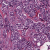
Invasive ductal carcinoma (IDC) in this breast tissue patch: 1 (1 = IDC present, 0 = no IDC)